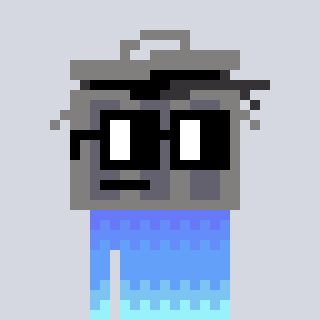
a pixel art character with square black glasses, a trashcan-shaped head and a gold-colored body on a cool background